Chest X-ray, PA view. Patient: 19 years old, sex M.
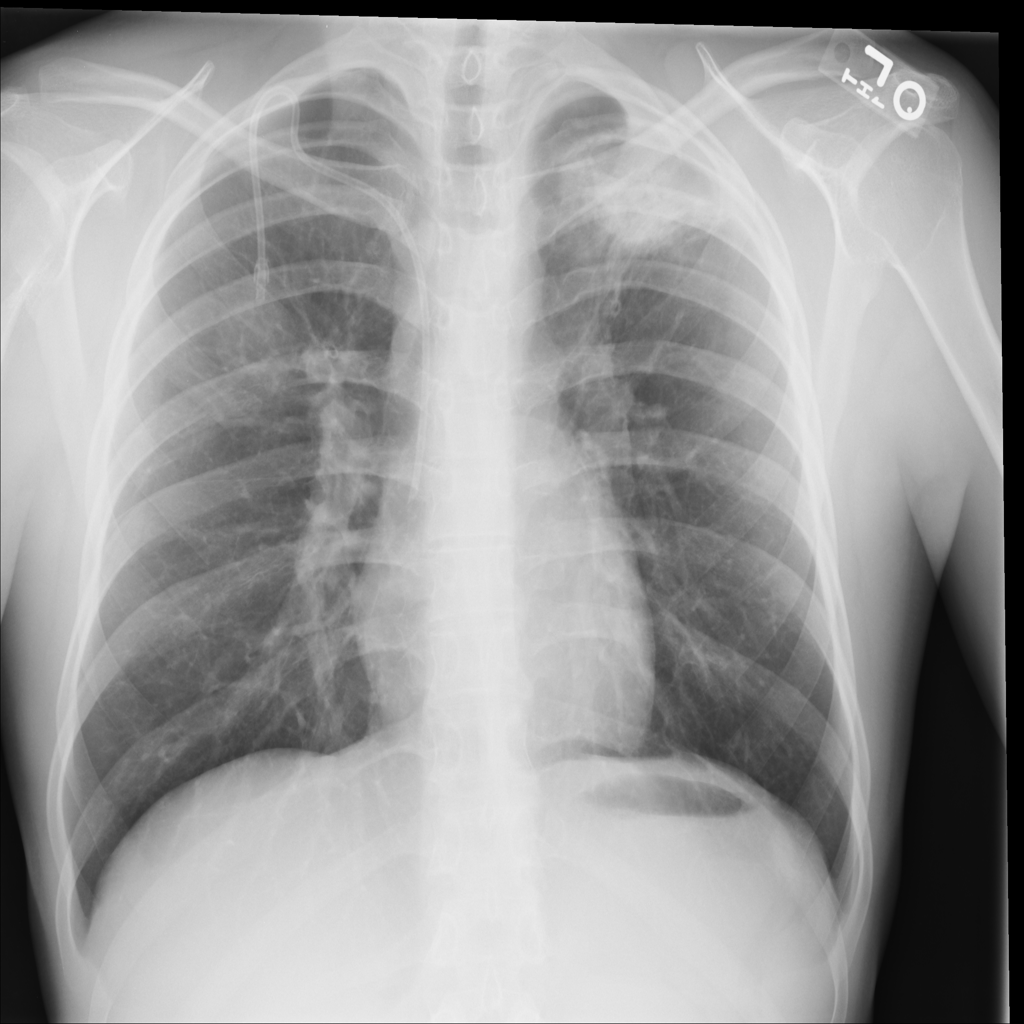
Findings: Fibrosis